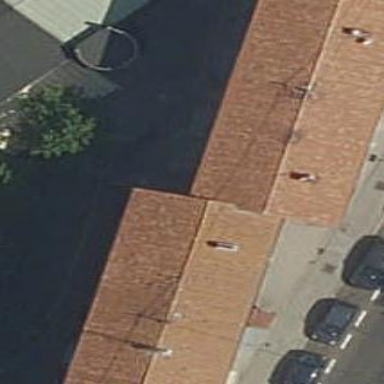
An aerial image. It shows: Hipped roof on apartment building.